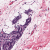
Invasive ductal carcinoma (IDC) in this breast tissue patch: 0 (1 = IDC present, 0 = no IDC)